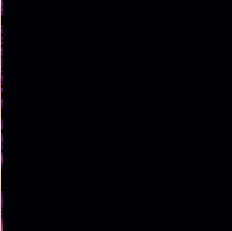
Sound class: Sea waves